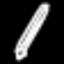
Label: pencil